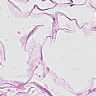
Metastatic tissue present: no